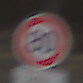
Verkehrszeichen: Geschwindigkeit80
Zusatzzeichen unten: HinweiseAufGefahrenDurchVerbaleAngabe9
Umgebung: Outdoor, Suburban
Tageszeit: MorningAfternoon
Wetter: Clear
Licht: Natural
Jahreszeit: NotSpecified
Kontrast: HighContrast